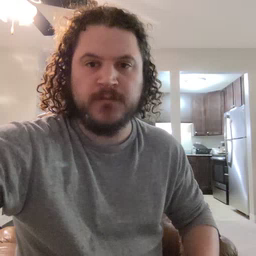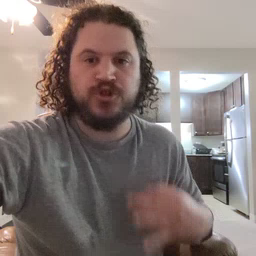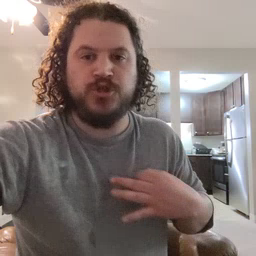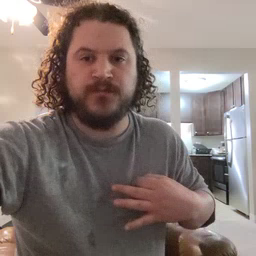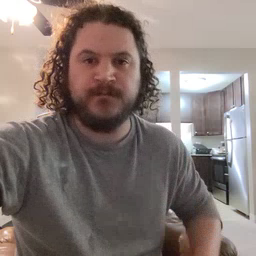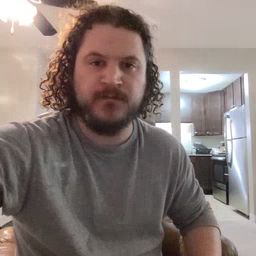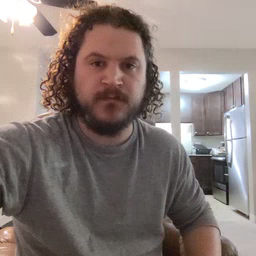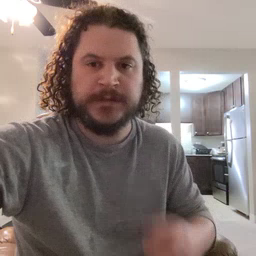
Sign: shirt